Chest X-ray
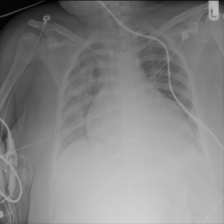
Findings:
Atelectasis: negative
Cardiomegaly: positive
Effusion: negative
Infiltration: negative
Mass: negative
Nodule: negative
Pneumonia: negative
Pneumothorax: negative
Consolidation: negative
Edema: positive
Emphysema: negative
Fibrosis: negative
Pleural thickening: negative
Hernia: negative